Question: let's say i have this classes which are being mapped to SQLServer:
'''
class Statistic {
Servicos servico
int totalTime
Date date
static constraints = {
}
}
class Servicos {
String name
String description
static constraints = {
}
}
'''
Using SQL Queries like this:
'''
select name, description, media,frequencia from TvMagazinePlus.dbo.servicos as t1 join (
SELECT TOP 1000
[servico_id]
,avg([total_time]) as 'media'
,COUNT([servico_id]) as 'frequencia'
FROM [TvMagazinePlus].[dbo].[statistic] where date between now and yesterday group by [servico_id]) as t2 on t1.id = t2.servico_id
'''
I get this table:

I now need to render the result in JSON. My problem is, i find executeQuery too difficult to accomplish this. Is there any way i can do this using HQL like createCriteria?
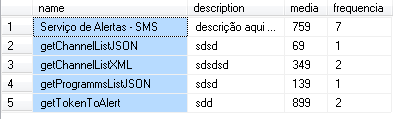
Answer: You could easily set that result in a list of beans and then serialize them in JSON with any framework like Jackson or anything...
I don't know grails but with Hibernate you can use criteria to execute subqueries, according to the hibernate documentation:
<URL>
'''
DetachedCriteria avgWeight = DetachedCriteria.forClass(Cat.class)
.setProjection( Property.forName("weight").avg() );
session.createCriteria(Cat.class)
.add( Property.forName("weight").gt(avgWeight) )
.list();
'''
This obviously return the cats that have a weight greater than the average cat' weight, using a subquery to get that average cat's weight.
To map the result into an XML/JSON serializable bean you can simply use a AliasToBeanResultTransformer on that criteria and then serialize your objects ;)